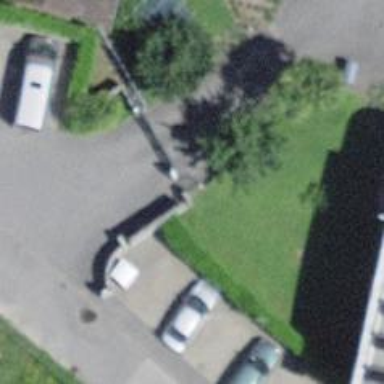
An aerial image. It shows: Gate.